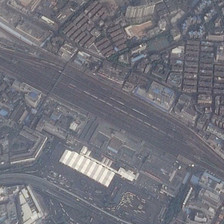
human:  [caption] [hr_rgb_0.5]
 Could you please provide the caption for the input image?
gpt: many crowded buildings are in two sides of a railway station .

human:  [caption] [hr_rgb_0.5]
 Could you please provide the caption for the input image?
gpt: many crowded buildings are in two sides of a railway station .

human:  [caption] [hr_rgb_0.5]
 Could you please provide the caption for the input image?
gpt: many crowded buildings are in two sides of a railway station .

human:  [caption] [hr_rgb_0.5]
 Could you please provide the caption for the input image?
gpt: many crowded buildings are in two sides of a railway station .

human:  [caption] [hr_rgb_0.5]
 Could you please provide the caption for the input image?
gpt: many crowded buildings are in two sides of a railway station .